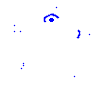
Particle: electron